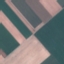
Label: AnnualCrop